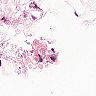
Metastatic tissue present: no